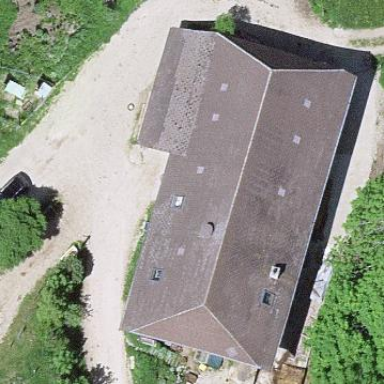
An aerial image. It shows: Farm building.